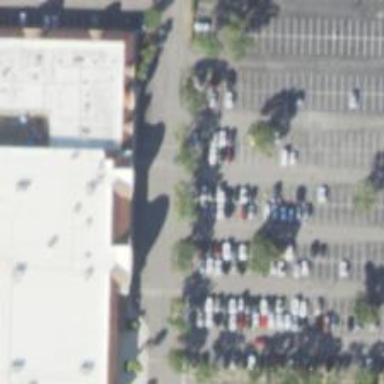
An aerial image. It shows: Parking space.